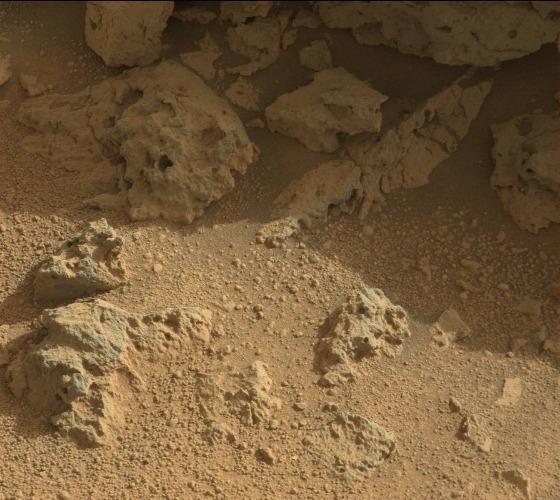
Terrain classes present: Bedrock, Gravel / Sand / Soil, Rock, Shadow